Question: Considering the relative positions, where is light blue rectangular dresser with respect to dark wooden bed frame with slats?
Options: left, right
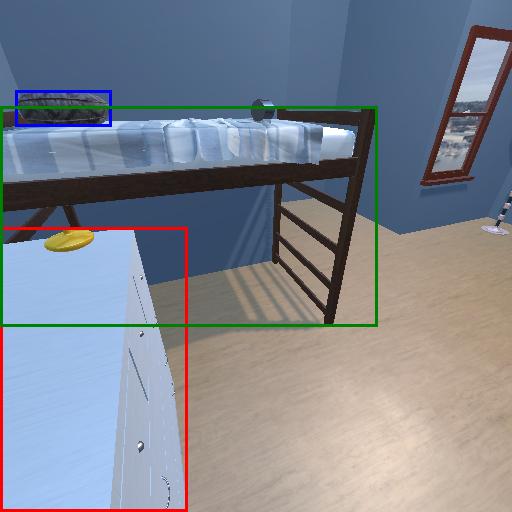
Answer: left